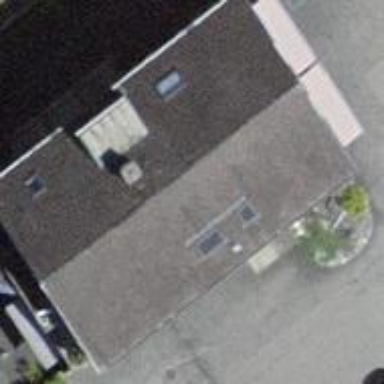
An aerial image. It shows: Building.